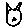
Label: cat